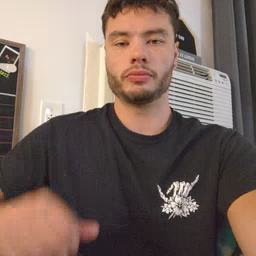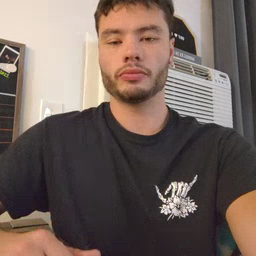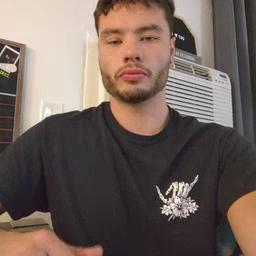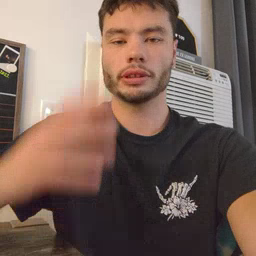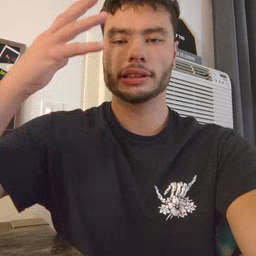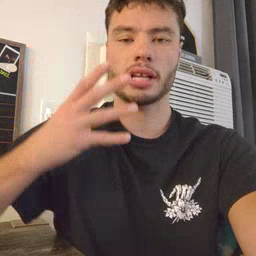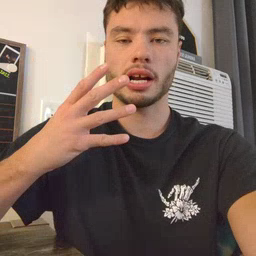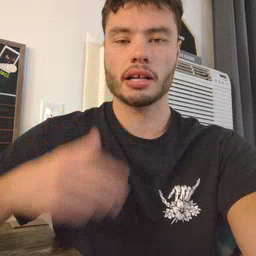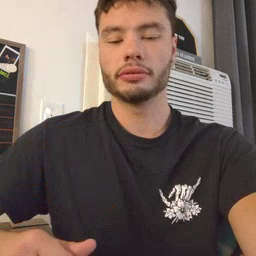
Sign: sad